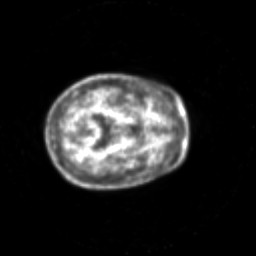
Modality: PET
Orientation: axial
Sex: female
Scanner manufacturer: siemens